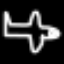
Label: airplane